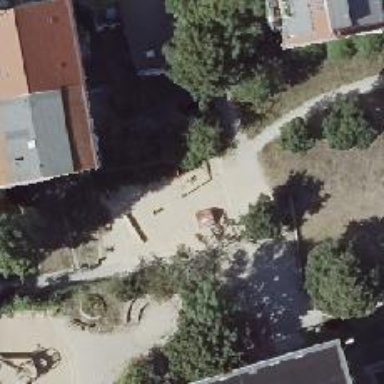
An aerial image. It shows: Playground area for leisure activities on the land.